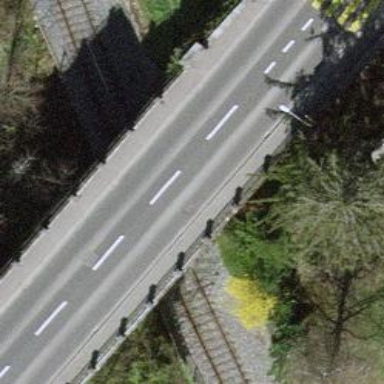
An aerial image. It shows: Sidewalk bridge over footway road.